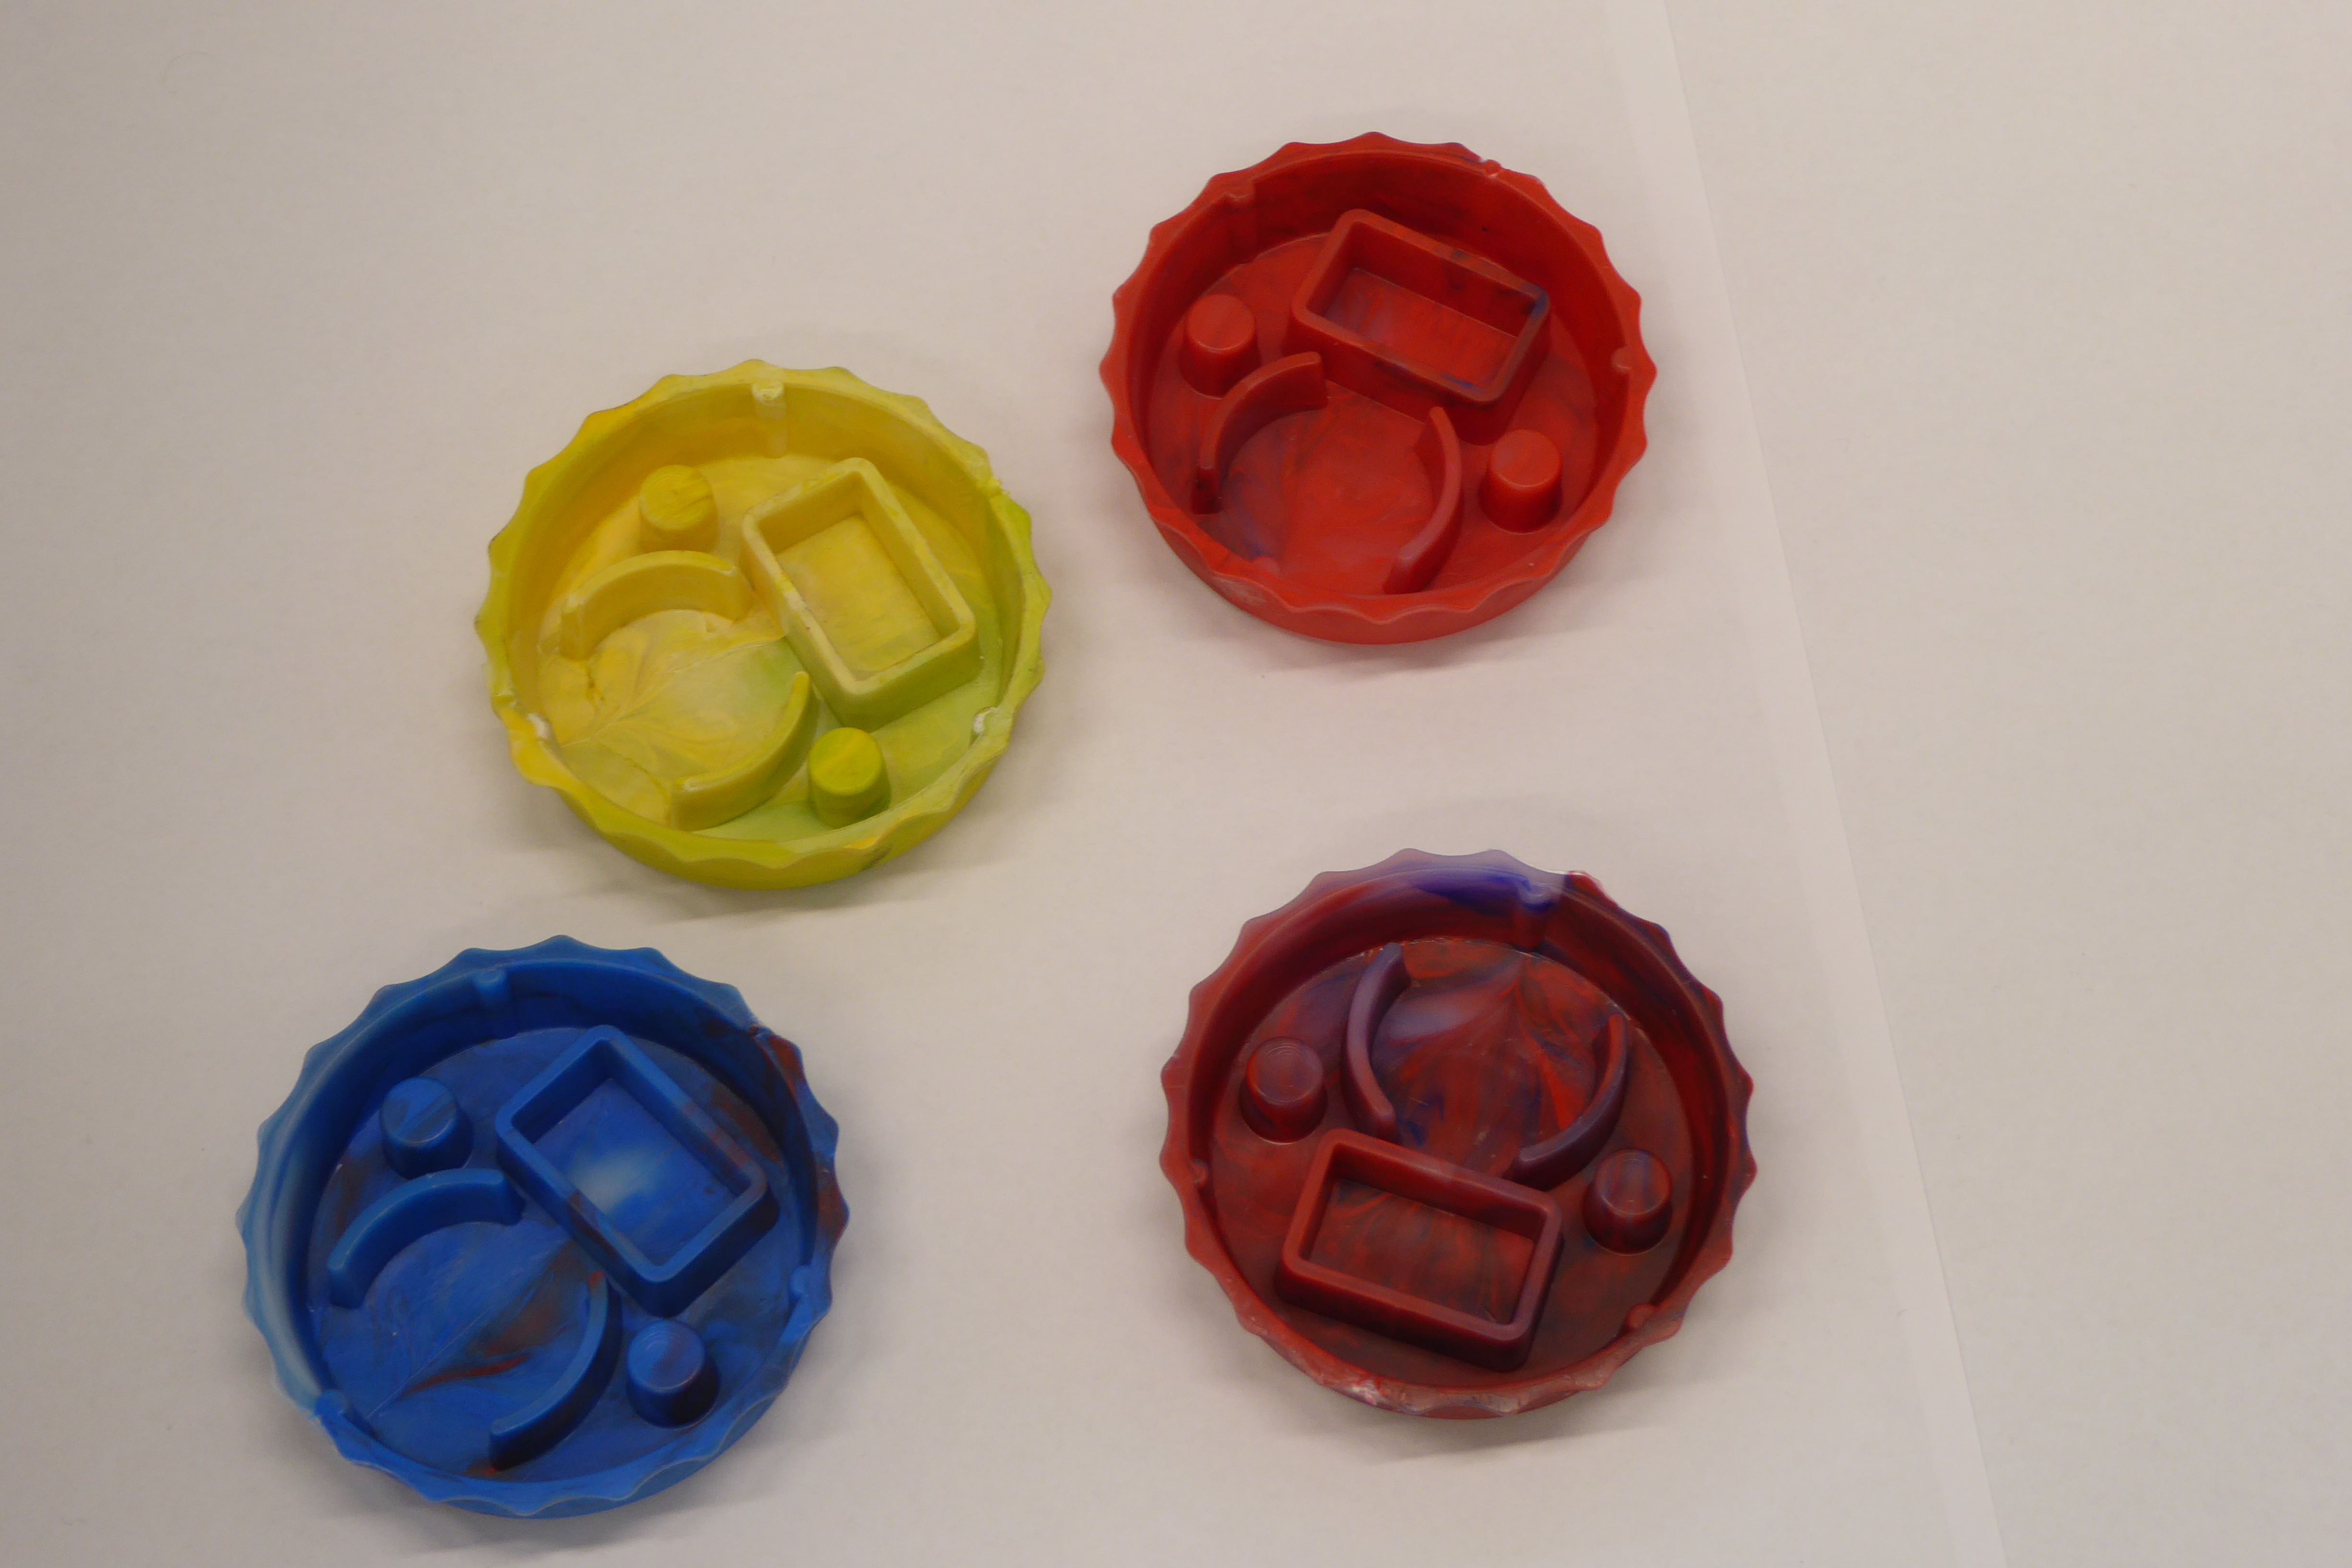
Label: Bottle Opener - Cover